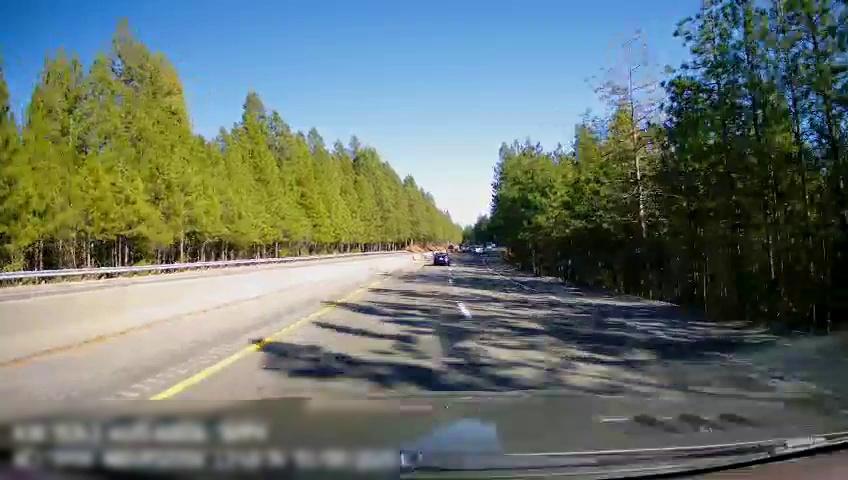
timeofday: Day
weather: Sunny
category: Drivable Space
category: Drivable Space
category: Vehicles | Car
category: Lanes | Current Lane
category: Lanes | Current Lane
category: Lanes | Alternate Lane